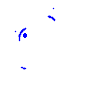
Particle: kaon